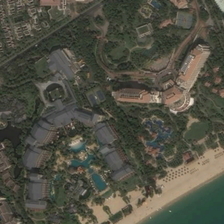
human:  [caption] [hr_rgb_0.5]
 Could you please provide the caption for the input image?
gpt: many green trees and some buildings are in a resort near a beach .

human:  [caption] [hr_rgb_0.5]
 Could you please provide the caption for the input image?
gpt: many green trees and some buildings are in a resort near a beach .

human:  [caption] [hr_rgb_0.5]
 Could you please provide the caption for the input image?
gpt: many green trees and some buildings are in a resort near a beach .

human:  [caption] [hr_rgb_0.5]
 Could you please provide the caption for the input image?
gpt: many green trees and some buildings are in a resort near a beach .

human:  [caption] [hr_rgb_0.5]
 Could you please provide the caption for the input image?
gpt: many green trees and some buildings are in a resort near a beach .